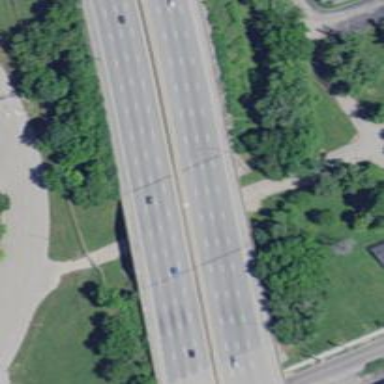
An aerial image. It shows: Motorway bridge.